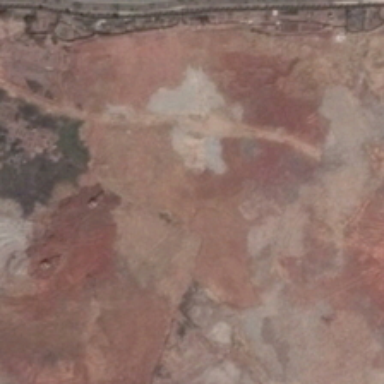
A lot of broken stone and waste are in the bareland .